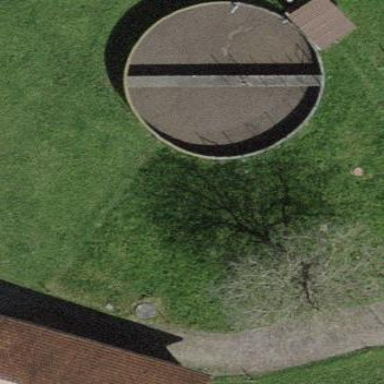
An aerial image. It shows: Storage tank with man-made structure.